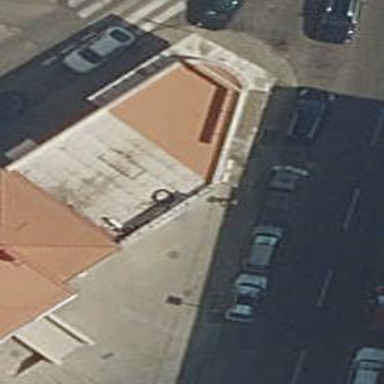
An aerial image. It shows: Retail building.